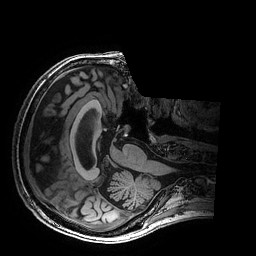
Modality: T1w
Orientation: axial
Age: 67
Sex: female
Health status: healthy
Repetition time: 2.53 s
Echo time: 0.0034 s